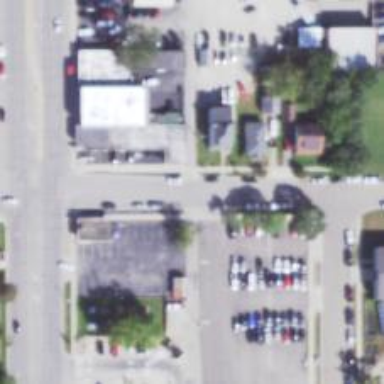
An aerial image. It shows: Alley classified as service road.